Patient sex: M
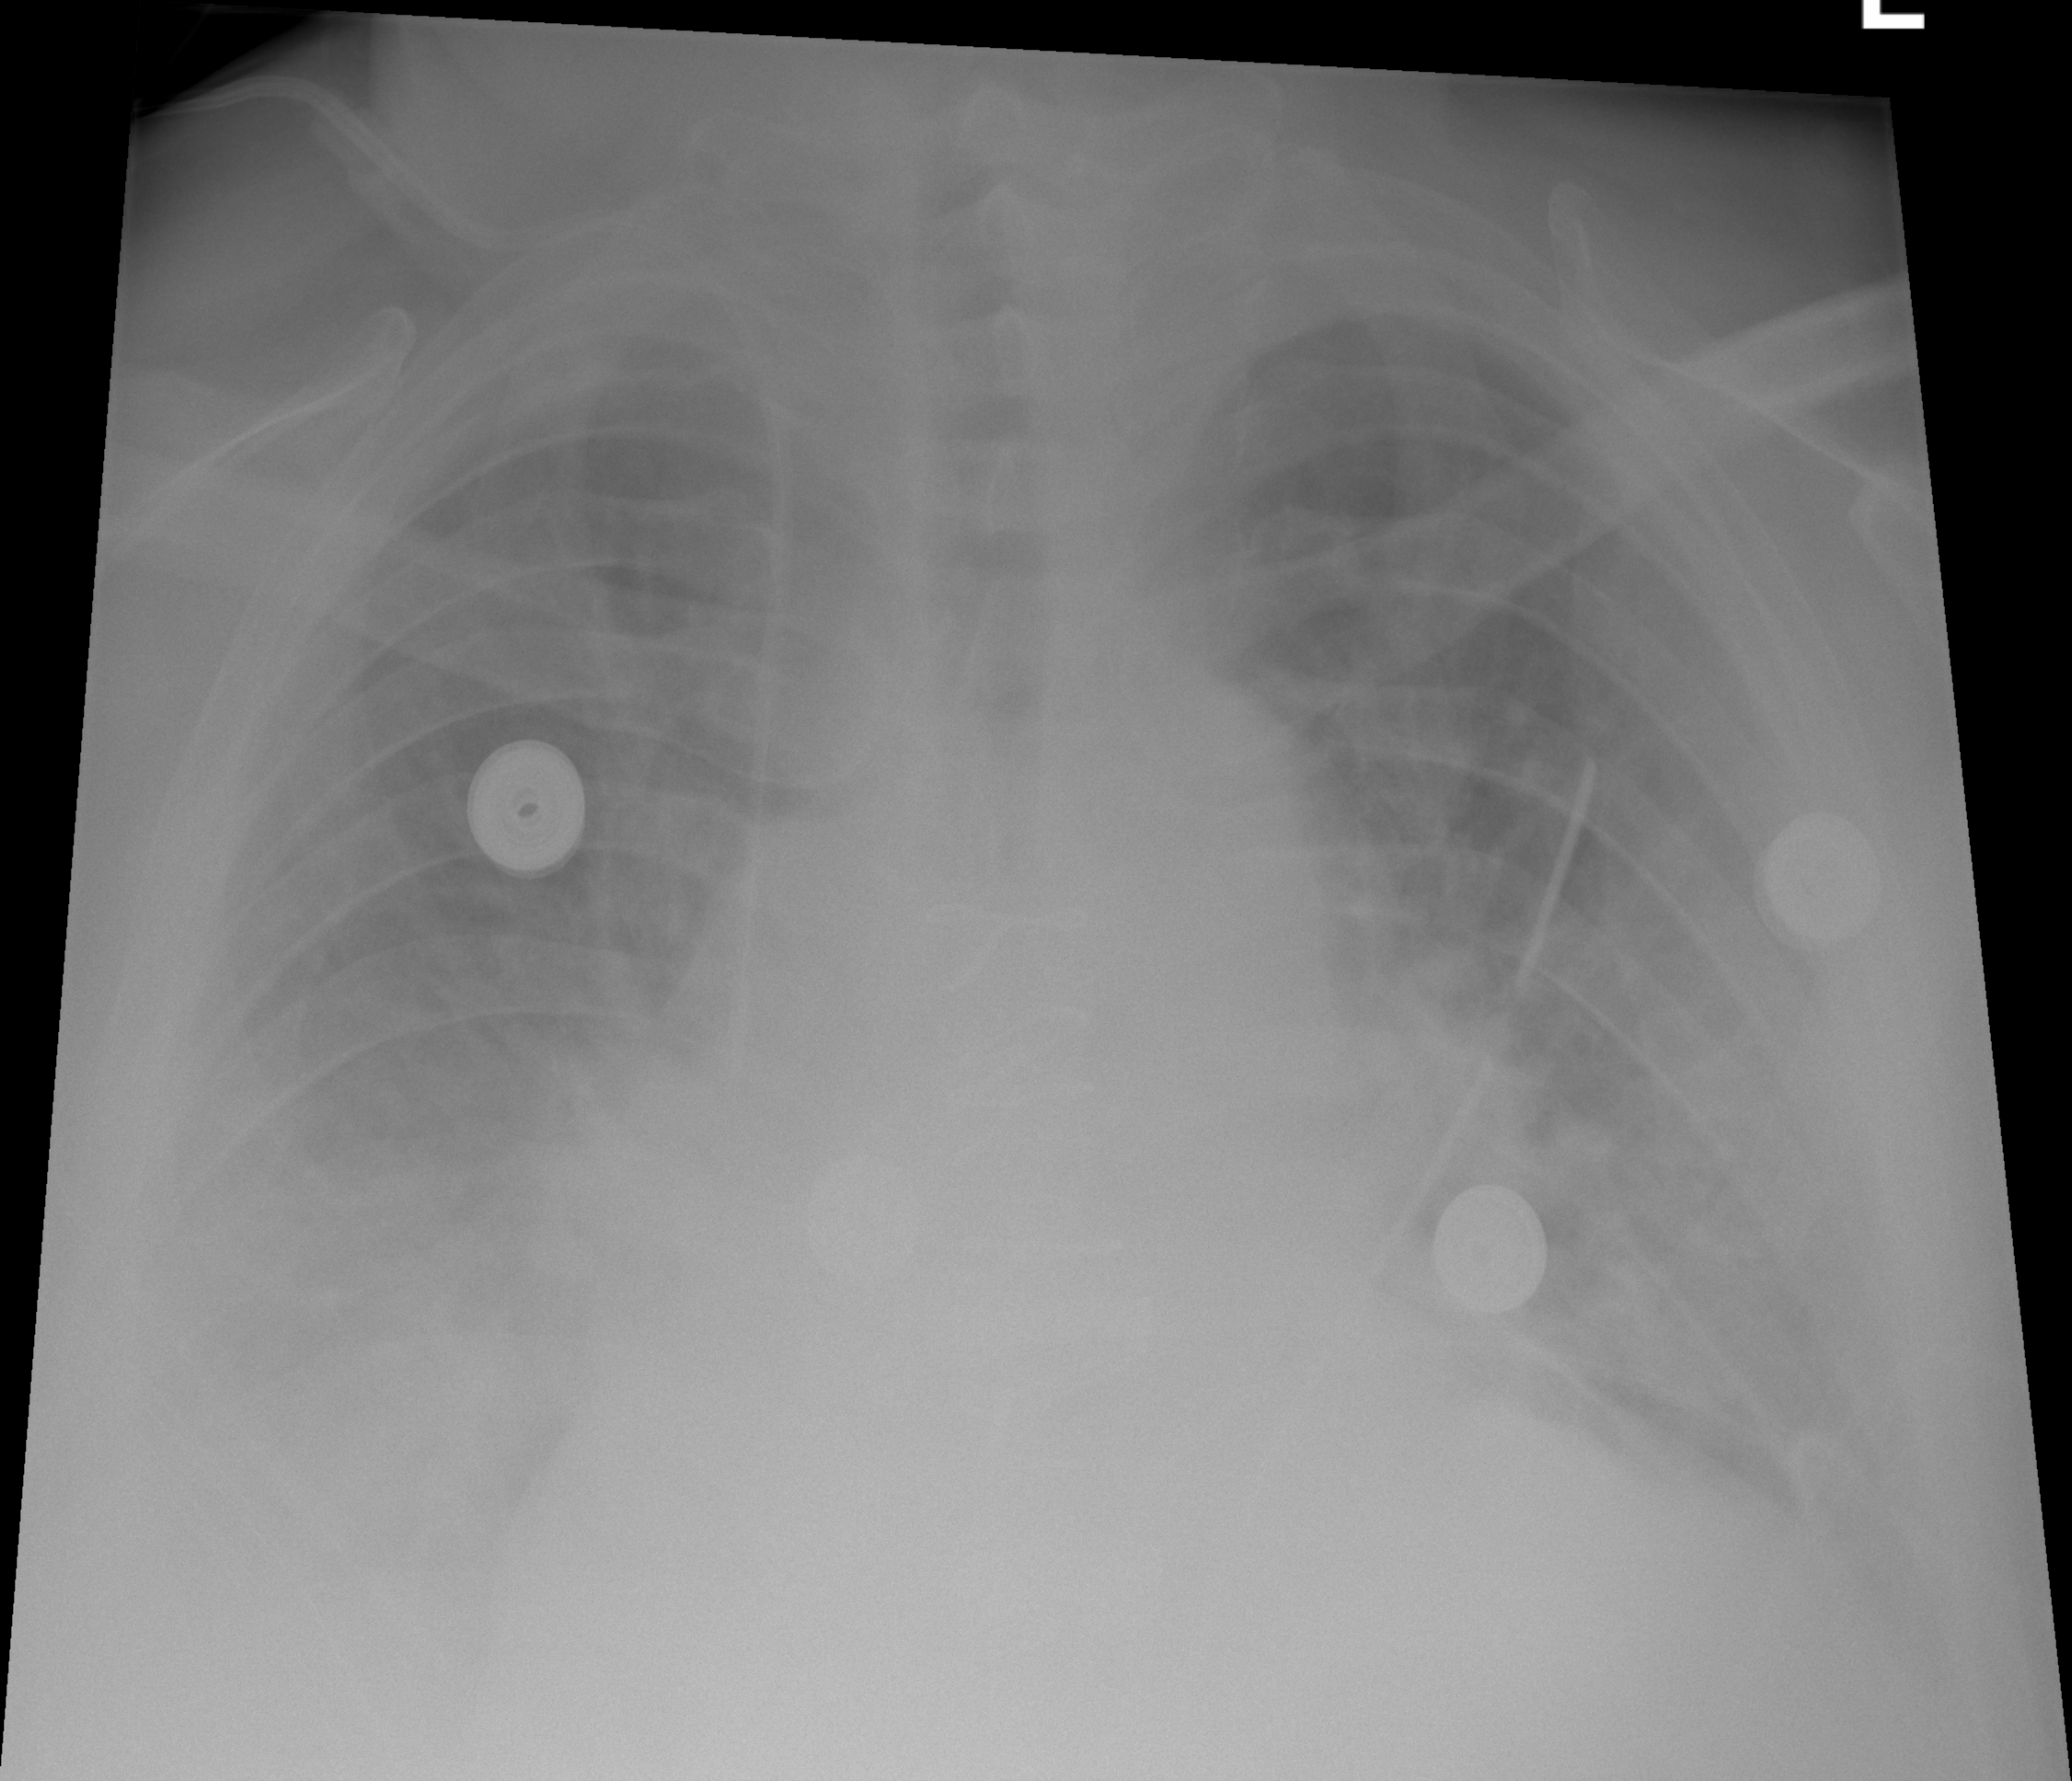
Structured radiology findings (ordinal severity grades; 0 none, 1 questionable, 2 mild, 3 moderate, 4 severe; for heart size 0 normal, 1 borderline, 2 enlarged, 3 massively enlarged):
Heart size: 2
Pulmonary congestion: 2
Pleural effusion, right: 3
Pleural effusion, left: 2
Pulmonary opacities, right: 2
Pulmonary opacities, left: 2
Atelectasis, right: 2
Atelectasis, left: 2